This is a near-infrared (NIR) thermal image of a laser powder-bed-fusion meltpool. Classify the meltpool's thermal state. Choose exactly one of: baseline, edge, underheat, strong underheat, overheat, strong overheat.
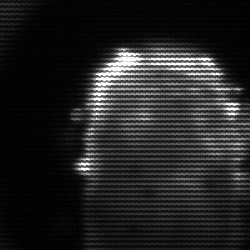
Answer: baseline